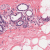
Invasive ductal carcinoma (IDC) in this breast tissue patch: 0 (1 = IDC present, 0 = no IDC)